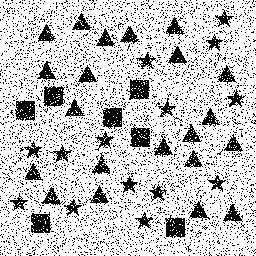
Squares: 7
Triangles: 21
Stars: 14
Total shapes: 42